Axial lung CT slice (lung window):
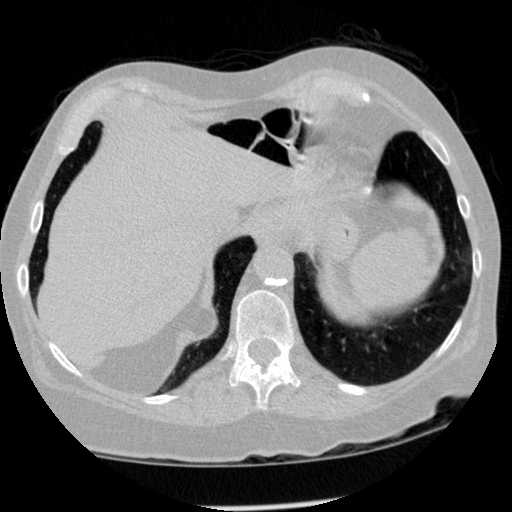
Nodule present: no